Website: lowes
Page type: billing-address
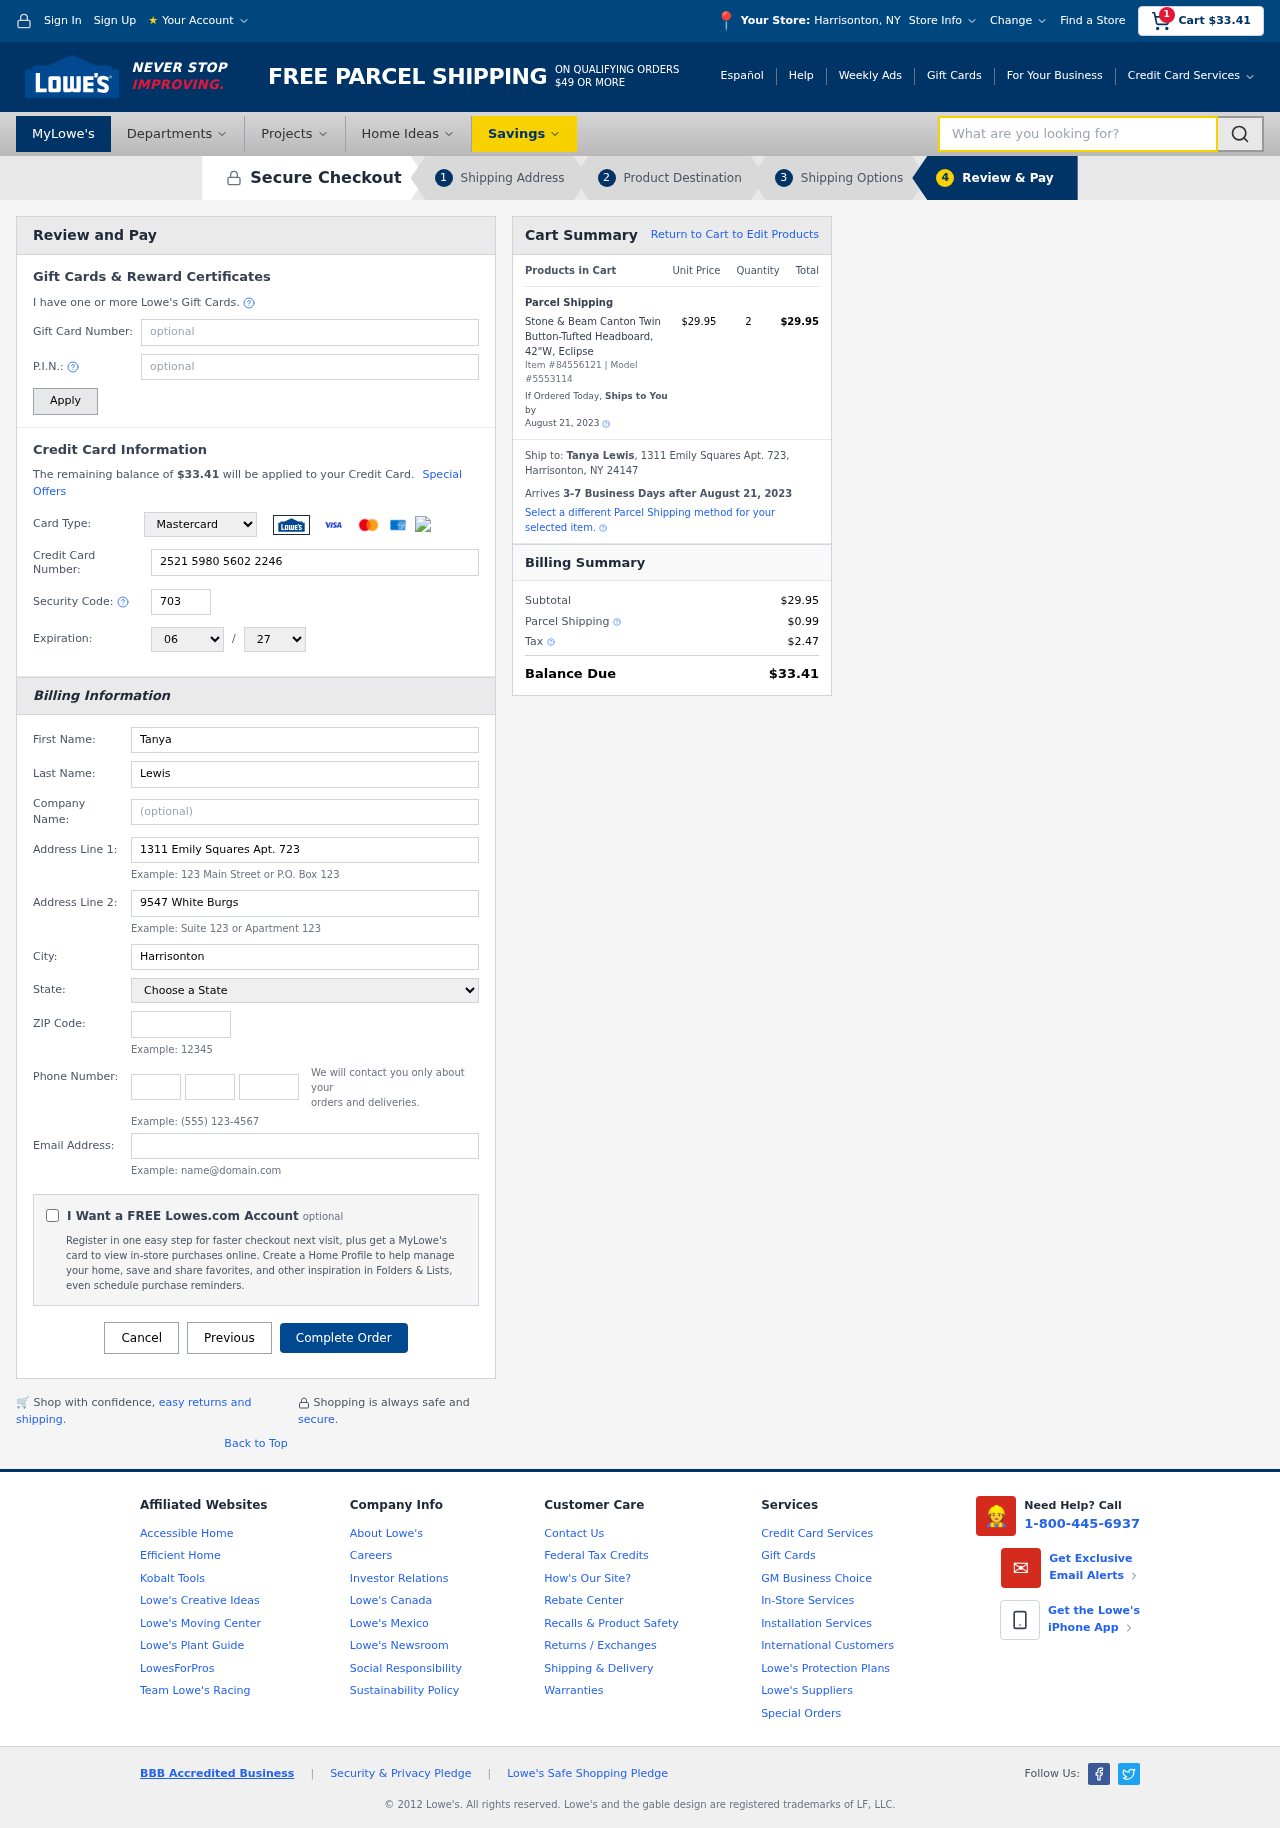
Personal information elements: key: PII_CARD_CVV
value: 703
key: PII_CARD_EXPIRY_MONTH
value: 06
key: PII_CARD_EXPIRY_YEAR
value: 27
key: PII_CARD_NUMBER
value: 2521 5980 5602 2246
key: PII_CARD_TYPE
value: Mastercard
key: PII_CITY
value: Harrisonton
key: PII_CITY_STATE
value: Harrisonton, NY
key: PII_EMAIL
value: tanya.lewis@gmail.com
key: PII_FIRSTNAME
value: Tanya
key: PII_FULLNAME
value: Tanya Lewis
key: PII_LASTNAME
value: Lewis
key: PII_PHONE_AREA
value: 492
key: PII_PHONE_PREFIX
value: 634
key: PII_PHONE_SUFFIX
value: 3714
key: PII_POSTCODE
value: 24147
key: PII_STATE
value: New York
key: PII_STREET
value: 1311 Emily Squares Apt. 723
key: PII_STREET2
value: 9547 White Burgs
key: PII_CITY_STATE_ZIP
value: Harrisonton, NY 24147
Product elements: key: PRODUCT1_NAME
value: Stone & Beam Canton Twin Button-Tufted Headboard, 42"W, Eclipse
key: PRODUCT1_PRICE
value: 29.95
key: PRODUCT1_QUANTITY
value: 2
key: PRODUCT_ITEM_NUMBER
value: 84556121
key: PRODUCT_MODEL_NUMBER
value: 5553114
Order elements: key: ORDER_SUBTOTAL
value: $33.41
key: ORDER_TOTAL
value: $33.41
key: ORDER_SHIPPING_DATE
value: August 21, 2023
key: ORDER_SUBTOTAL
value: $29.95
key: ORDER_DELIVERY_DATE
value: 3-7 Business Days after August 21, 2023
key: ORDER_SHIPPING_DATE2
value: August 21, 2023
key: ORDER_SUBTOTAL2
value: $29.95
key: ORDER_SHIPPING_COST
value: $0.99
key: ORDER_TAX
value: $2.47
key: ORDER_TOTAL2
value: $33.41
Search elements: key: HEADER_SEARCH
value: What are you looking for?